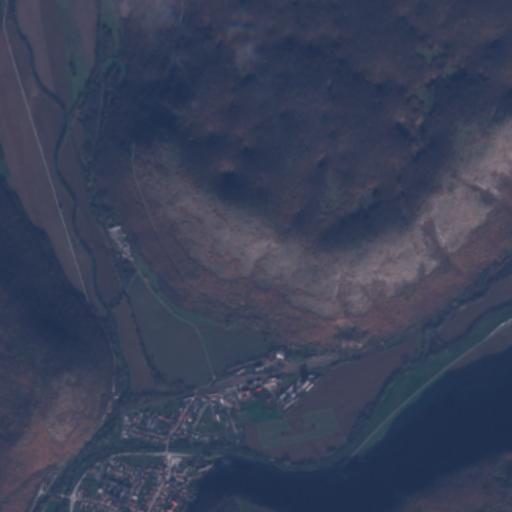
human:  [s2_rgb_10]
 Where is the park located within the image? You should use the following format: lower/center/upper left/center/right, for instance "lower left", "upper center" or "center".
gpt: The park is located in the lower left of the image.
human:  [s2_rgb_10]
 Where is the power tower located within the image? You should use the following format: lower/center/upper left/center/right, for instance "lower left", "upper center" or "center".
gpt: The power tower is located in the lower right of the image.
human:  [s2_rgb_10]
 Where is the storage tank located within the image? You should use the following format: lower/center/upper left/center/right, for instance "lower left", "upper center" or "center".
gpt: The storage tank is located in the lower center of the image.
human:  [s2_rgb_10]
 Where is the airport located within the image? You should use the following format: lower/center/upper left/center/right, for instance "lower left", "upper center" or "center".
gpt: There is no airport in the image.